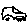
Label: car